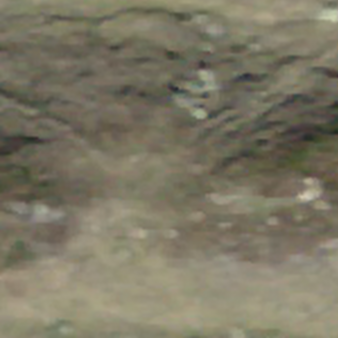
Label: other